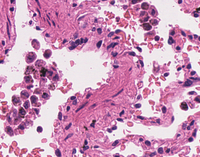
Tumor epithelial tissue: no
Tumor-associated stroma tissue: no
Normal tissue: yes